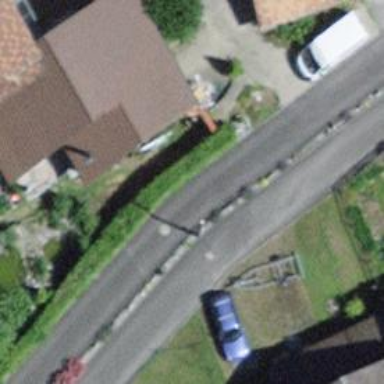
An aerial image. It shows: Alley classified as service road.